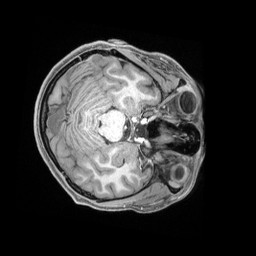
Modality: T1w
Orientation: axial
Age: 19
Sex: female
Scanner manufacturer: siemens
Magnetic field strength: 3 T
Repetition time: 2.4 s
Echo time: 0.00226 s